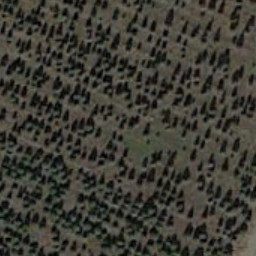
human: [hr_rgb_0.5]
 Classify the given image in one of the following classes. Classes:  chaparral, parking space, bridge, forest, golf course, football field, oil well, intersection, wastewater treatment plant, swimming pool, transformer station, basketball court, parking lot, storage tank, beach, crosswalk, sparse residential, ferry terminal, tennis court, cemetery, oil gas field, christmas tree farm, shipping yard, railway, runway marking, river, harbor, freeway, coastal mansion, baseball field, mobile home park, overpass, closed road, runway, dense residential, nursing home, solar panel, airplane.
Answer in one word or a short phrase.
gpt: christmas tree farm